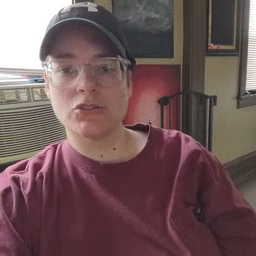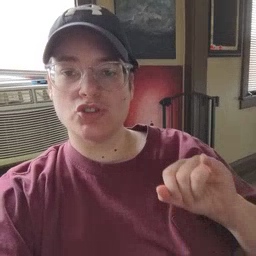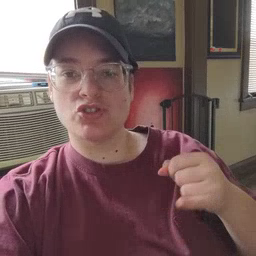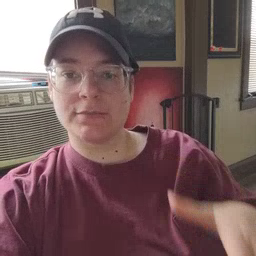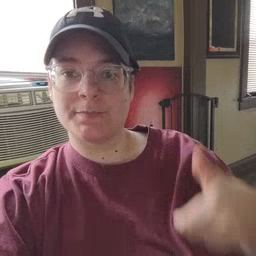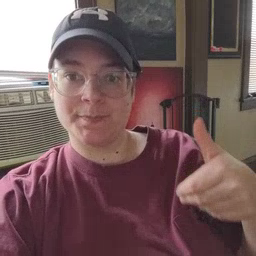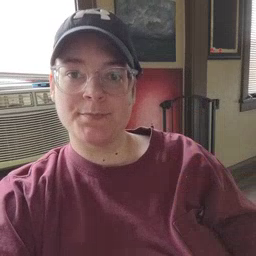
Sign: jeans